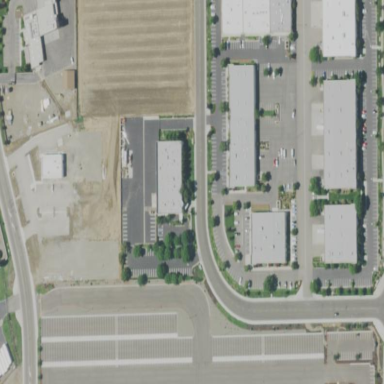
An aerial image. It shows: Commercial area.